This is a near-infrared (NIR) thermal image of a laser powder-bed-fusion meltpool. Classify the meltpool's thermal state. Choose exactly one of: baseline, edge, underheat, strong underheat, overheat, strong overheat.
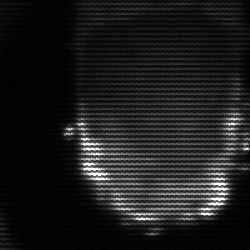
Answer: baseline